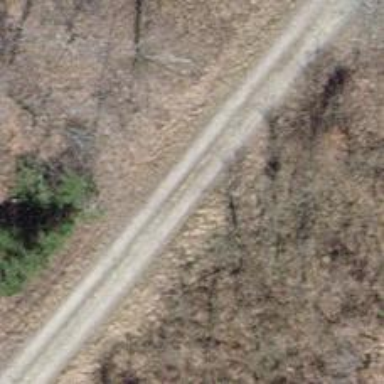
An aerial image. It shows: Gravel track with grade 2 quality.